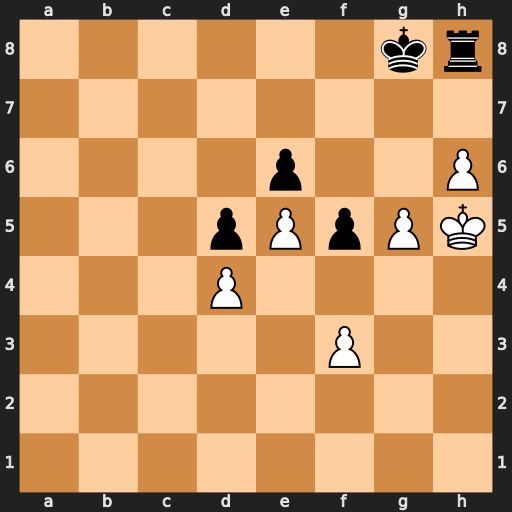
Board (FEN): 6kr/8/4p2P/3pPpPK/3P4/5P2/8/8
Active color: w
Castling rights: -
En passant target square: -
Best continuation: g6 f4 Kg5 Rxh6 Kxh6